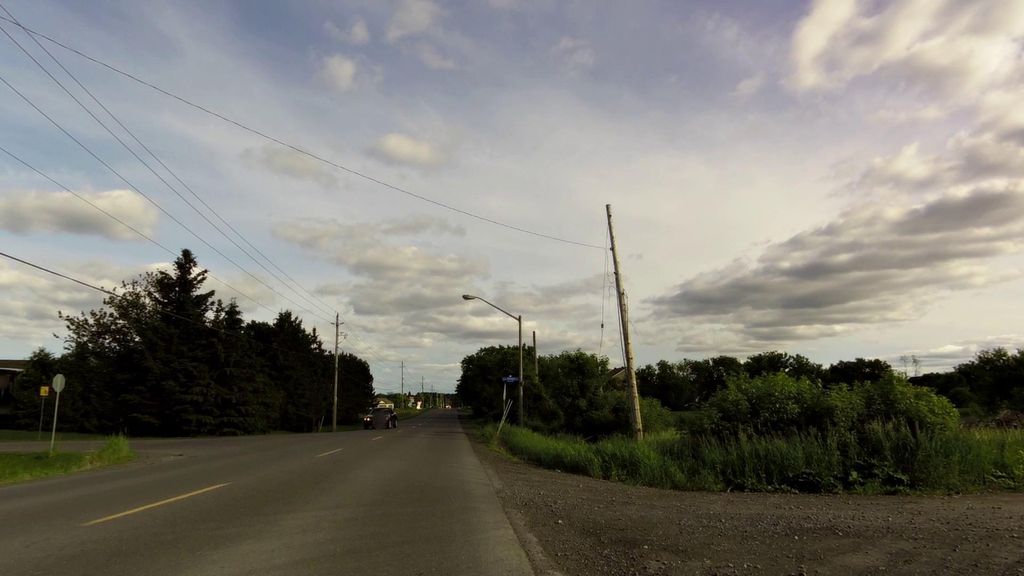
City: ottawa-gatineau